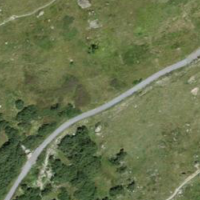
EUNIS habitat code: 23
Species observed at this site:
Erebia montana